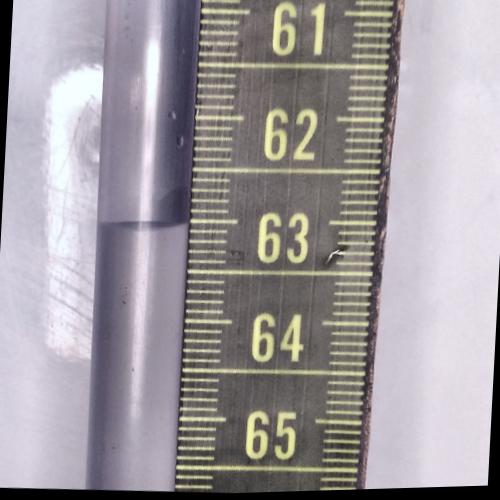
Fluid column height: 63.0 cm